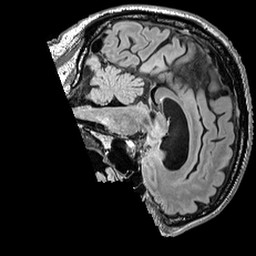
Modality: FLAIR
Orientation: sagittal
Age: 71
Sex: male
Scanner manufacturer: siemens
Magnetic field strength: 3 T
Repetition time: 5 s
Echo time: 0.387 s